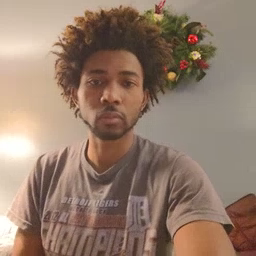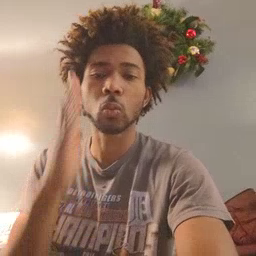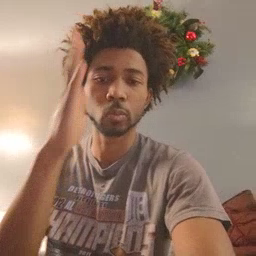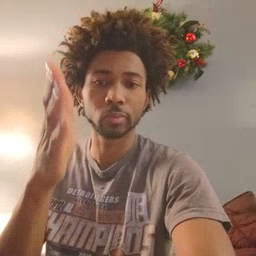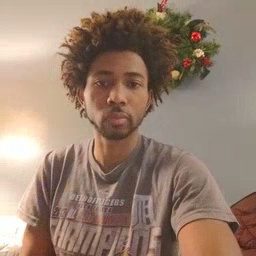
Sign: will